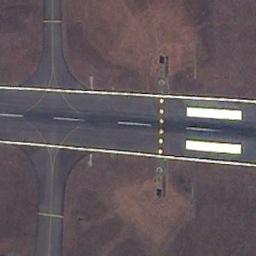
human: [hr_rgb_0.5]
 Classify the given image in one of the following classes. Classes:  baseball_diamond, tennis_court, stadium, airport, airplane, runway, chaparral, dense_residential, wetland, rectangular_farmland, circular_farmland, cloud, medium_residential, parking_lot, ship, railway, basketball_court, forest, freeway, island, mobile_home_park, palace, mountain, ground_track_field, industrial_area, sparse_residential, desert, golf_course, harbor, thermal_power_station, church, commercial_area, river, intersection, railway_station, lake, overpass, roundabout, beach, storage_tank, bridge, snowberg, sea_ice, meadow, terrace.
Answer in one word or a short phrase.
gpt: runway